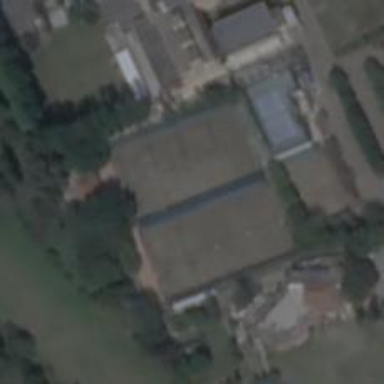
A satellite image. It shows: Tennis court.